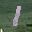
Label: 1